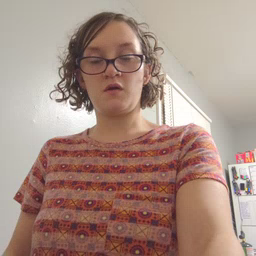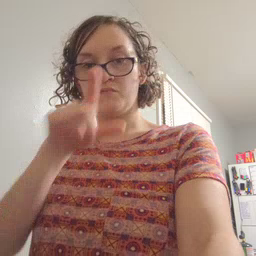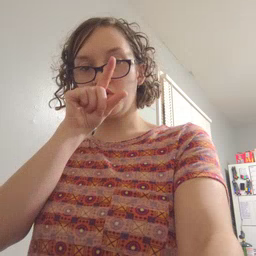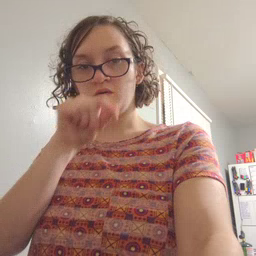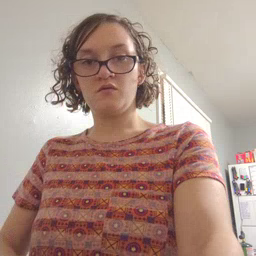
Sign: bird